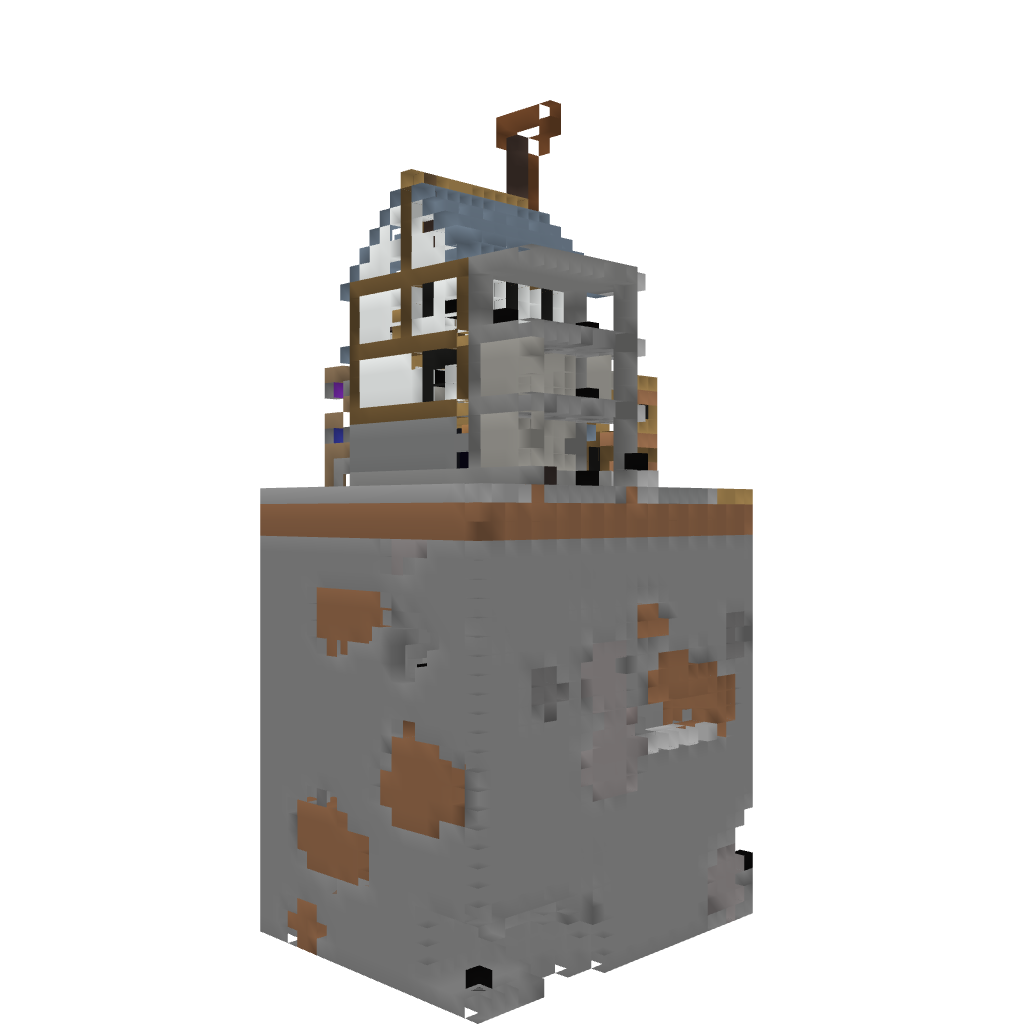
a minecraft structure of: Spade Shop